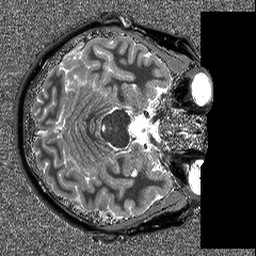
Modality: T1map
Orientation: axial
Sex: female